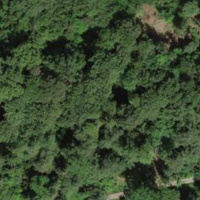
EUNIS habitat code: 41
Species observed at this site:
Mercurialis perennis